Question: I have write my own view Bar, which extends 'LinearLayout'. My bar has two places for add buttons or other view. Now I add items to my Bar using code, like:
'bar.addItemToLeft(view);' or
'bar.addItemToRight(view);'
'LinearLayout'
For example:
'''
<com.my.ui.Bar
android:id="@+id/bar"
android:layout_width="fill_parent"
android:layout_height="wrap_content">
<com.my.ui.BarLeft
android:layout_width="wrap_content"
android:layout_height="wrap_content">
<View/> <View/> <View/>
</com.my.ui.BarLeft>
<com.my.ui.BarRight
android:layout_width="wrap_content"
android:layout_height="wrap_content">
<View/> <View/> <View/>
</com.my.ui.BarLeft>
</com.my.ui.Bar>
'''
Is it possiable to do?
PS:

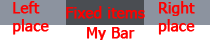
Answer: You bar left and right bar must extend a ViewGroup (LinearLayout, relativeLayout) to be able to accpet childs.
regards,
Aqif Hamid